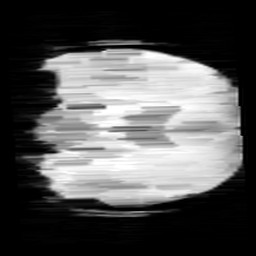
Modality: minIP
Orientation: coronal
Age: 9
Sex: male
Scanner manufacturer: siemens
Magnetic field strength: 3 T
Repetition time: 0.027 s
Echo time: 0.02 s